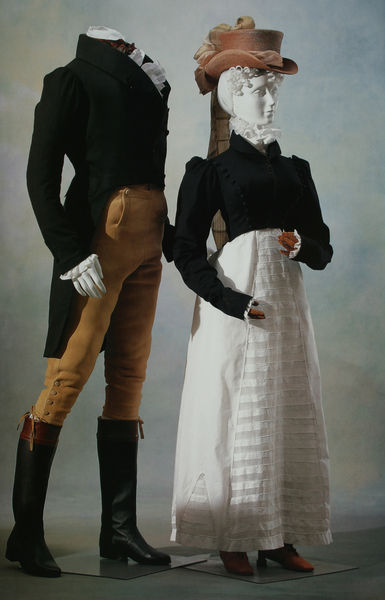
Titel: Herrenjacke (Frack) und Kniehose; Jagdjacke (Spenzer) und Rock
Standort: Kyoto (Japan)
Institution: Kyoto Costume Institute
Schlagwörter: dunkel, kopf, mann, weiß, gelb, ocker, braun, frau, handschuhe, hut, kleid, schwarz, dame, tuch, beige, mode, rock, schleife, zylinder, alt, anzug, hemd, hose, jacke, arm, band, bluse, falten, kleidung, kragen, spitze, ärmel, hände, gewand, kostüm, mantel, stoff, paar, locken, puffärmel, schulter, seide, reiter, reiten, reitkostüm, japan, sommer, schuhe, frack, freizeit, sport, robe, platte, rüschen, knöpfe, gehrock, jackett, jacket, krempe, foto, fotografie, geriffelt, jacken, stiefel, puppe, puppen, lachs, biedermeier, leder, kostüme, halsbinde, platten, kniebundhose, absatz, gewebe, textil, lederhose, kopflos, reithose, steifel, rumpf, anziehen, reiterstiefel, stifel, biesen, bundhose, reitstiefel, ohne kopf, schulterpolster, reitjacke, kyoto, jäckchen, sportkleidung, kolonialzeit, wildleder, köstüm, metallplatte, modepuppen, tageskleidung, reitkleidung, abendkleidung, freizeitkleidun, glasplatten, hallbraun, keleid, standplatten, vrack, wildlederhose, weißer rock, stifele, braune hose, braune schuhe, weiße handschuge